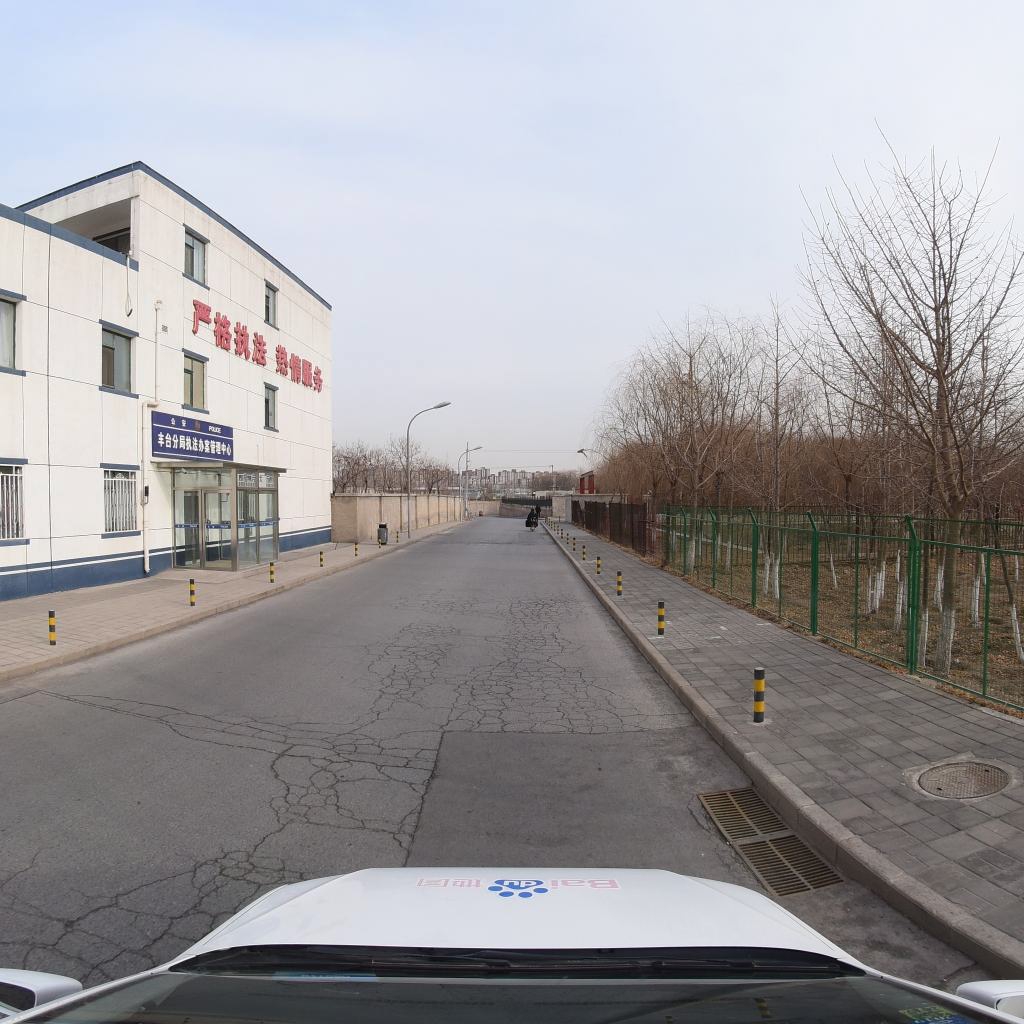
Region: Fengtai
Road damage annotations: alligator crack, manhole cover